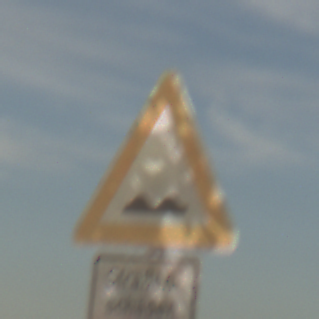
Verkehrszeichen: UnebeneFahrbahn
Zusatzzeichen unten: HinweiseAufGefahrenDurchVerbaleAngabe3
Umgebung: Outdoor, Nature
Tageszeit: SunriseSunset
Wetter: PartlyCloudy
Licht: Natural
Jahreszeit: NotSpecified
Kontrast: MediumContrast